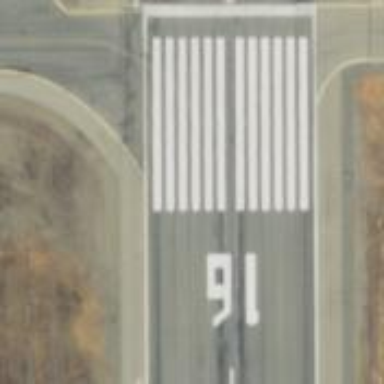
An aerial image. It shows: View of taxiway at the airport.